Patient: sex F, age 68
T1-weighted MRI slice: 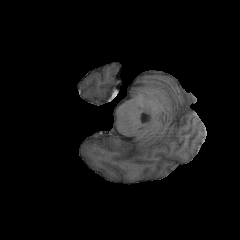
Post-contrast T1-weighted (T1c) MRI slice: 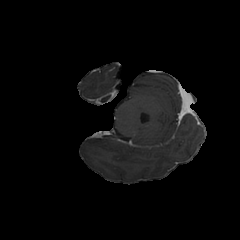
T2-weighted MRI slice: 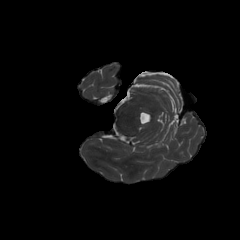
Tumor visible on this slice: no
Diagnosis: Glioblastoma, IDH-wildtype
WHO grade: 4